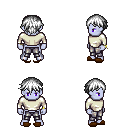
a pixel art fantasy rpg character, male body template, dark elf, purple skin, white long-sleeve shirt, metal pants, white short bangs hairstyle, bracelets, brown slippers, four views (front, back, left, right), 2x2 character sprite sheet, small pixel art, hard edges, no anti-aliasing